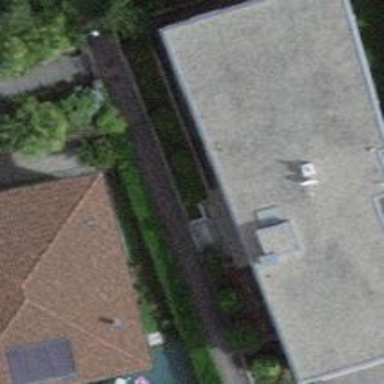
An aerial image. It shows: Building with flat roof made of gravel.